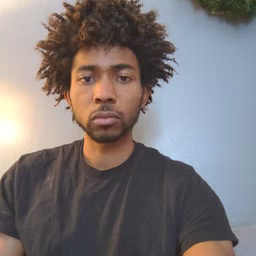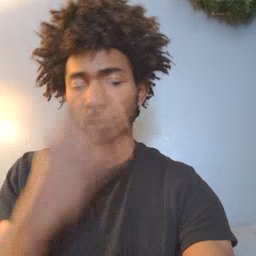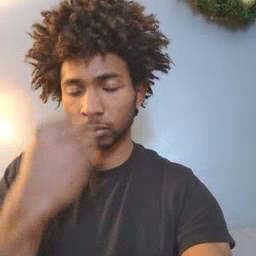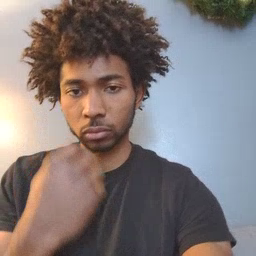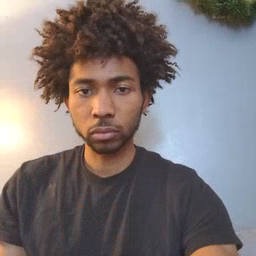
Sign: sleepy